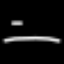
Label: line